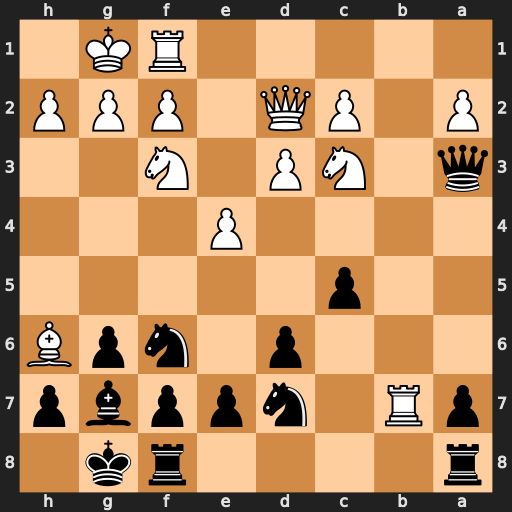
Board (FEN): r4rk1/pR1nppbp/3p1npB/2p5/4P3/q1NP1N2/P1PQ1PPP/5RK1
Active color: b
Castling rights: -
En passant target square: -
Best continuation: Bxh6 Qxh6 Qxc3